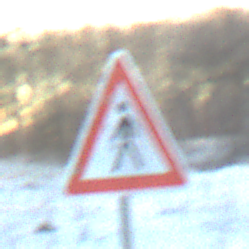
Verkehrszeichen: FussgaengerRechts
Umgebung: Outdoor, Nature
Tageszeit: SunriseSunset
Wetter: Clear
Licht: Natural
Jahreszeit: Winter
Kontrast: LowContrast